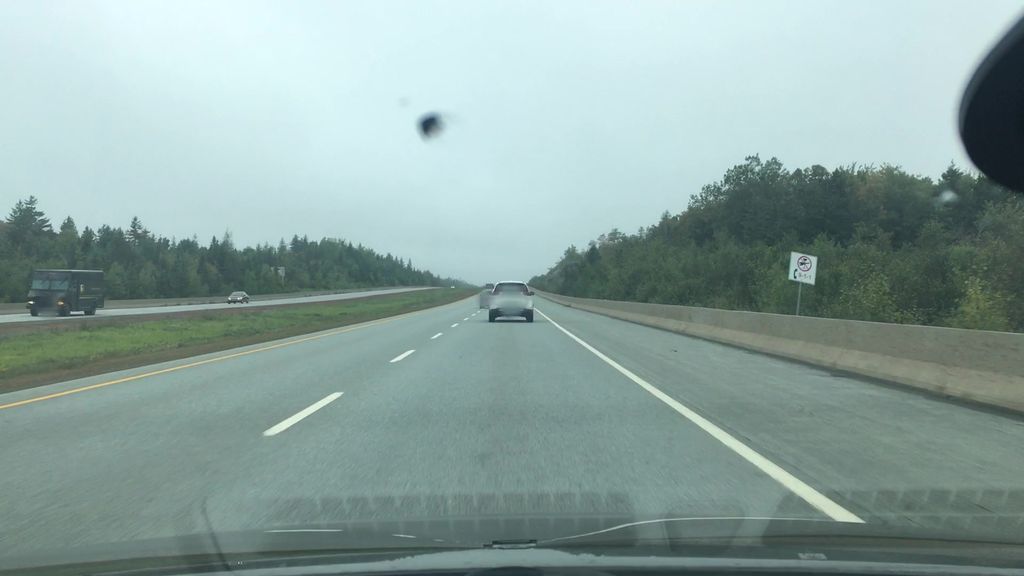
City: halifax